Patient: sex M, age 57
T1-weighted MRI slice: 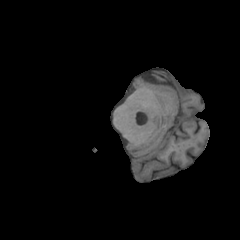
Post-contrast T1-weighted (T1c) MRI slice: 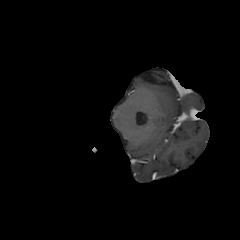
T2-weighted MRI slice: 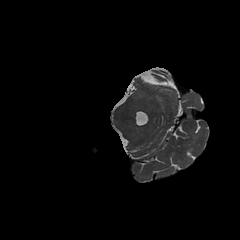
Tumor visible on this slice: no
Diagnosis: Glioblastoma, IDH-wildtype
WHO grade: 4